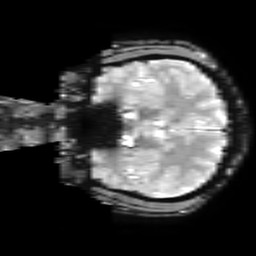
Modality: T2starw
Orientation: coronal
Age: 29
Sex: male
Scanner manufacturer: ge
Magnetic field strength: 3 T
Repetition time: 0.65 s
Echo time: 0.02 s